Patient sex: M
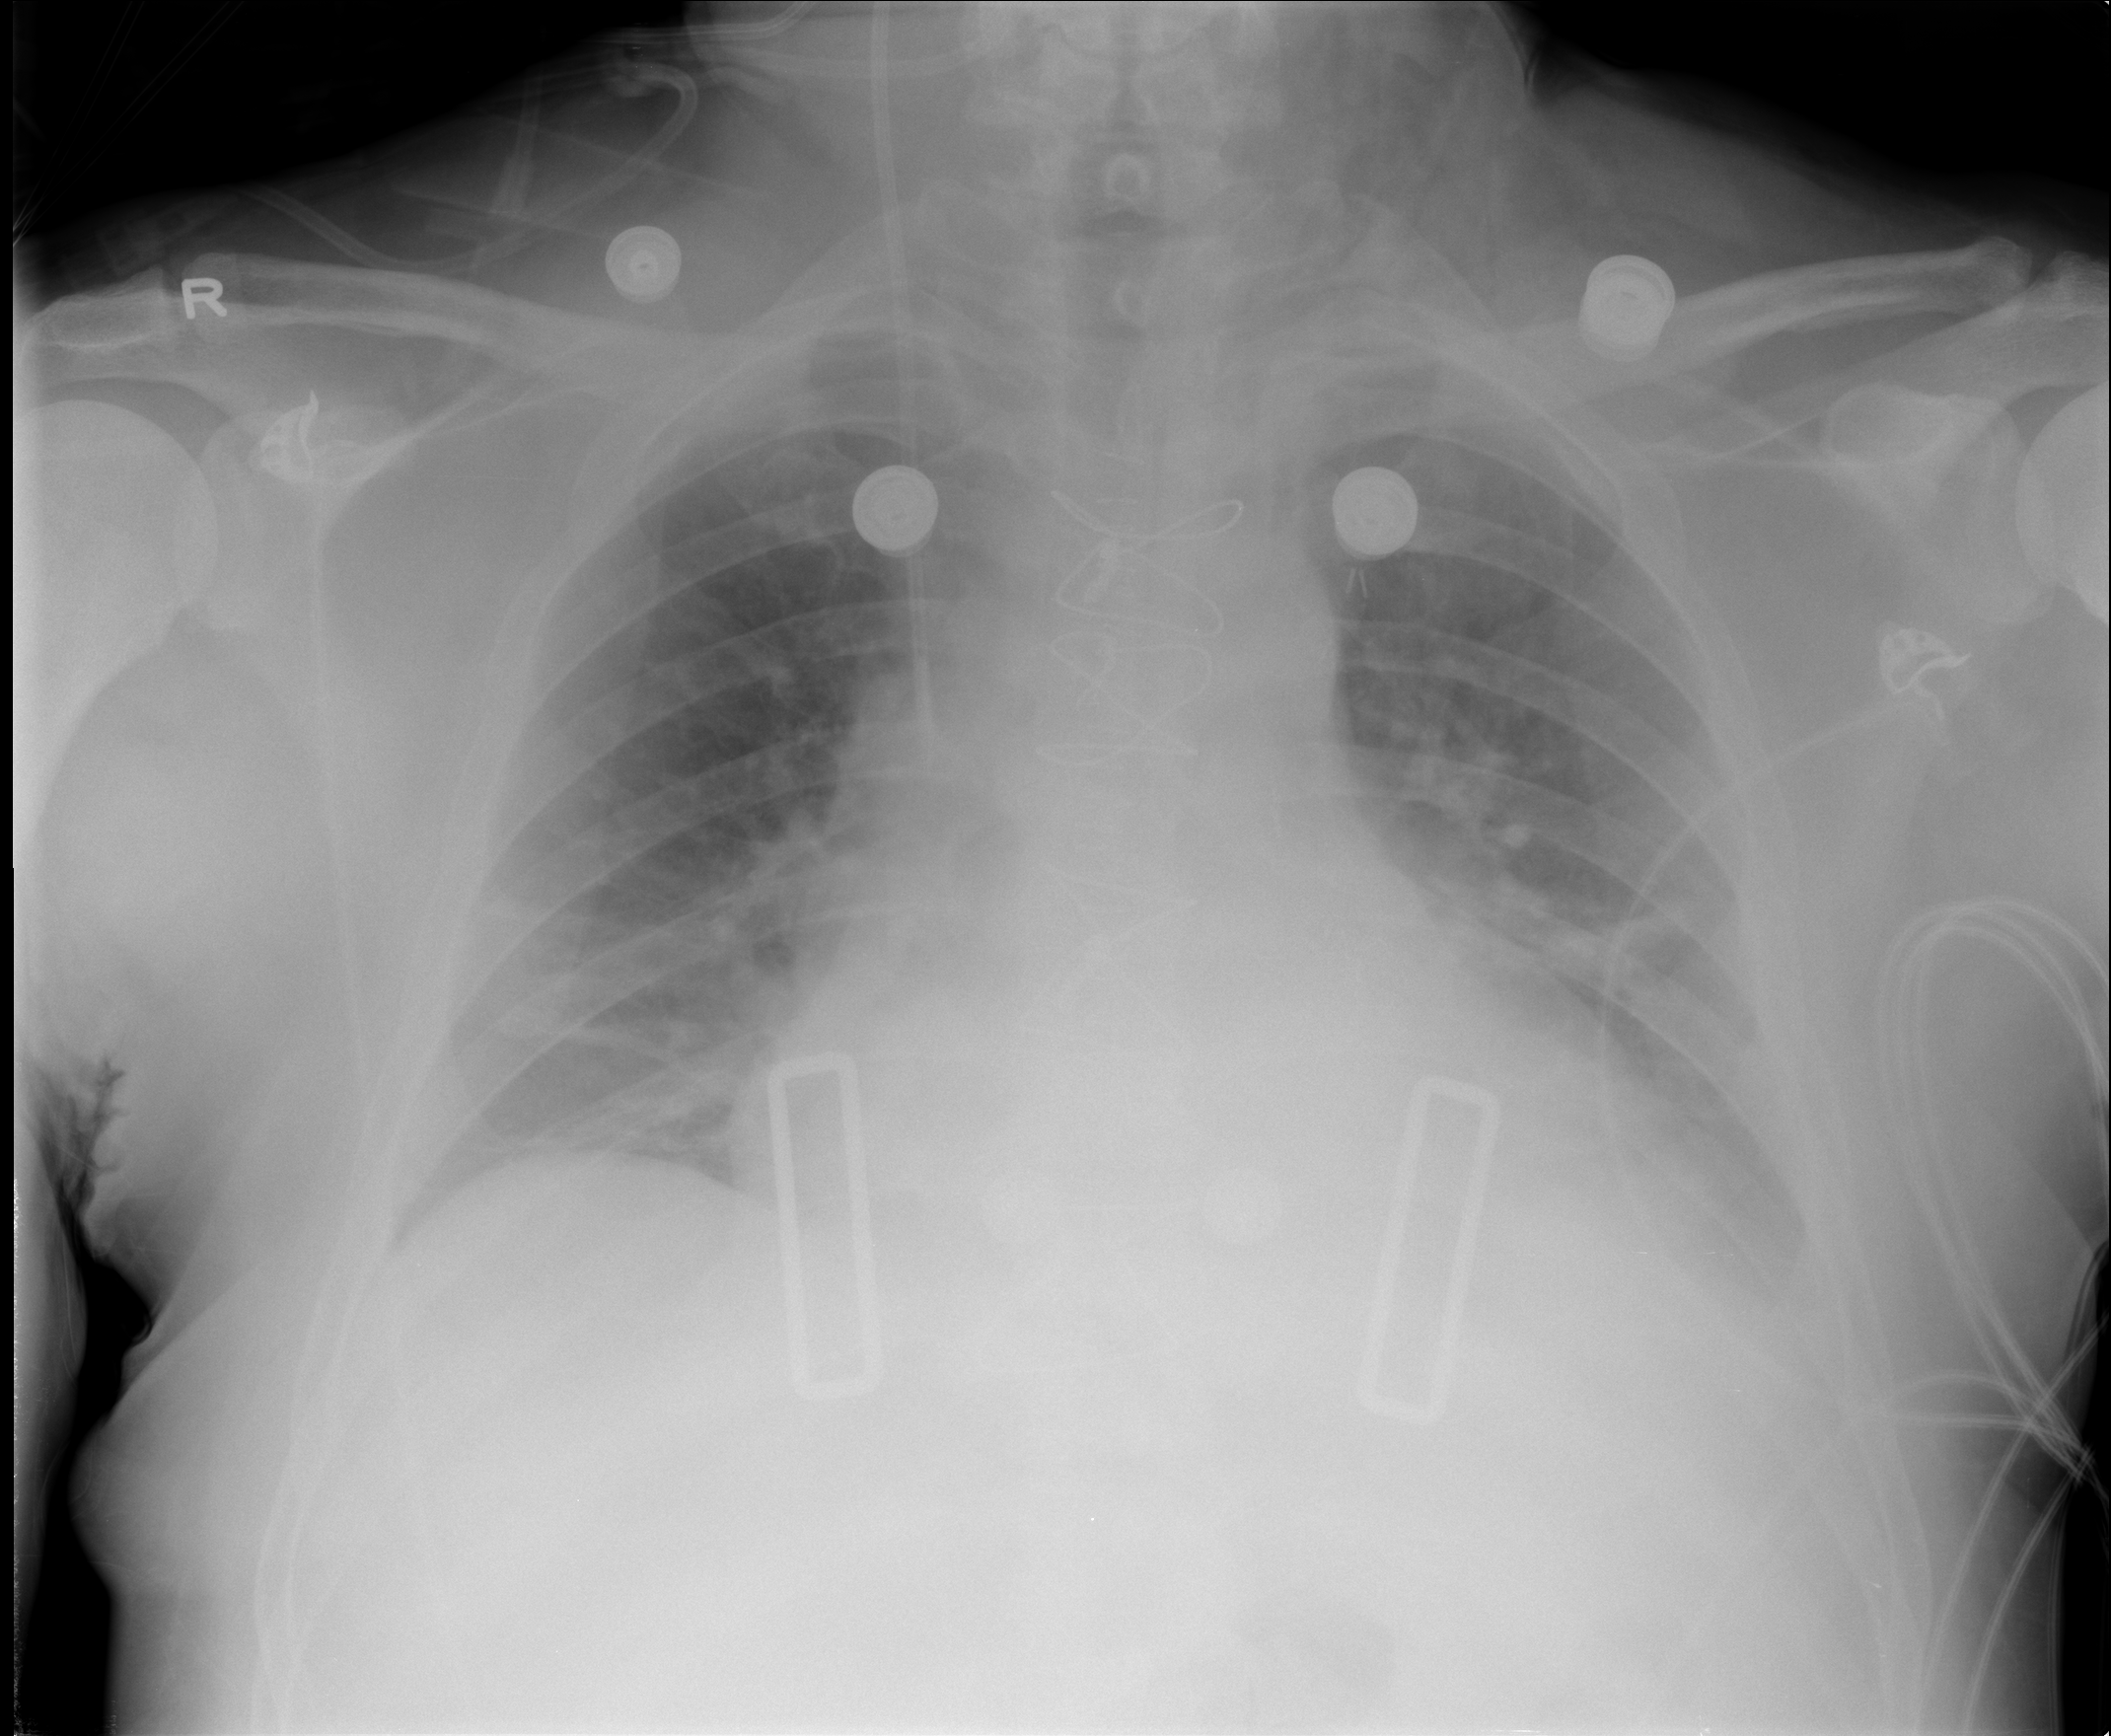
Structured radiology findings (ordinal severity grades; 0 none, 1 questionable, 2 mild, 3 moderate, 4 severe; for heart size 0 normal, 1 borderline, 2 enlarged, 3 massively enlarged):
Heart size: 2
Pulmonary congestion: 2
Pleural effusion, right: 0
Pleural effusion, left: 2
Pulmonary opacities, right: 0
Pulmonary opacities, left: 0
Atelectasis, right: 2
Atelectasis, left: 2